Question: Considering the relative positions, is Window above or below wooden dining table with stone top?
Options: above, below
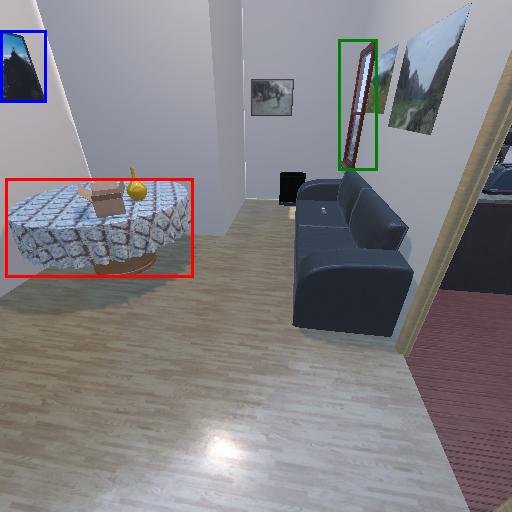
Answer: above